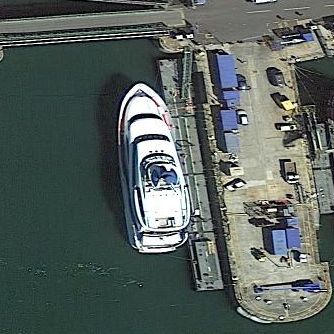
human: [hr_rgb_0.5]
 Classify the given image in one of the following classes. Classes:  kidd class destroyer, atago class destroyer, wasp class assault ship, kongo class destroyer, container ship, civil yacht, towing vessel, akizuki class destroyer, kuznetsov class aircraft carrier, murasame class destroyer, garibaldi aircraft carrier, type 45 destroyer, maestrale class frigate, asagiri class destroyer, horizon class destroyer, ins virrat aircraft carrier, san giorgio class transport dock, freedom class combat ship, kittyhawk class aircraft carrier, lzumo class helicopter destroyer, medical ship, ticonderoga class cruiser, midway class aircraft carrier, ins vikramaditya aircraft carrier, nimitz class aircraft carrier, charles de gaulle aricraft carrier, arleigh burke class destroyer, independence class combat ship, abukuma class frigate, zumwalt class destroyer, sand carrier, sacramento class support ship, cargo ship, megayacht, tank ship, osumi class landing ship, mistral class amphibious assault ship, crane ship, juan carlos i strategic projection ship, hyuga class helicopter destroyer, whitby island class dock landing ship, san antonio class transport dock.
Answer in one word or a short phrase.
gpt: Civil yacht